Question: I recently purchased a new MacBook Pro (10.8 OS) and installed MAMP 3.0 (not MAMP-Pro) but I have been searching the web on how to display all files when viewing a folder within the 'htdocs' directory such as: 'htdocs/stackoverflow' VIA the browser (Chrome or Firefox). This is a feature that I do not have a problem with in Windows using either WAMP or XAMPP when navigating to the 'localhost/directory/contents'. I do understand that 'localhost' must be accessed through 'locahost:8888' or whatever port it has been modified to. I do not have an issue starting or stopping the MAMP server and everything is executable through NetBeans 8.0 when I set a '.php' file as the index:

So just to be clear, if I have a directory under htdocs ('htdocs/foobar/') filled with several '.php' files I want to be able to view them in the sub-directory of htdocs instead of a blank browser (tested within Chrome and Firefox). I would imagine this is a security setting I am missing in the configuration? How would I enable, for local development, the ability to view all files, directories, and contents VIA the web browser? If it helps or may be an issue I am using NetBeans 8.0 as my IDE for PHP.
## Windows:
'''
localhost
-stackoverflow
--foo.php
--bar.php
--humpday.php
'''
## Mac:
'''
localhost:8888
-stackoverflow
--empty in browser (chrome or Firefox)
'''
I have searched to see if this a 'php.ini' feature, <URL> has nothing on this, and Netbeans shows nothing per the search.
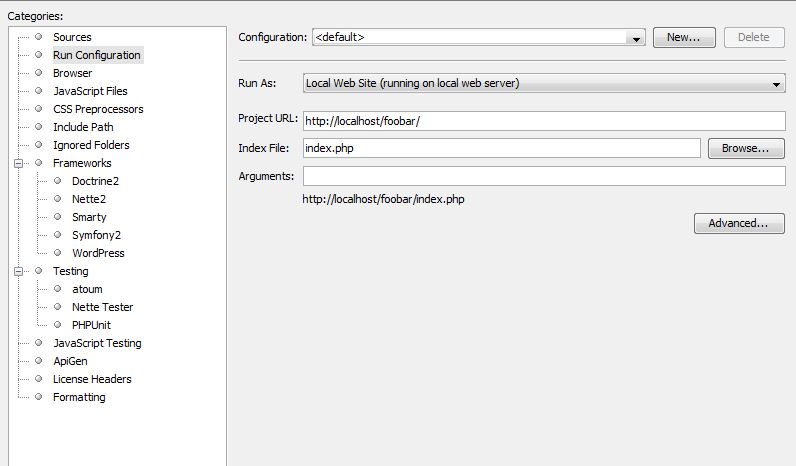
Answer: Ok after much research and the help from Kevbot and Matt Thompson I was able to figure out what to do and it is as followed:
You should enable all hidden files in Mac that are default hidden. To do this open a terminal ('Finder > Applications > Utilities > Terminal') I originally referenced this <URL> but it was wrong in regards to showing hidden files for OSX 10.8:
## WRONG:
'''
defaults write com.apple.Finder AppleShowAllFiles YES
'''
## RIGHT:
'''
defaults write com.apple.finder AppleShowAllFiles YES
'''
After doing so I held down the + clicking 'Finder' at the same time to prompt Relaunch of 'Finder'.

You will need to navigate to MAMP (in this case MAMP 3.0 non-pro) in the Applications folder to 'MAMP > conf > apache > httpd.conf'.
Open file in a text editor and search for 'Options Indexes'. It was line 202 for me.
'''
<Directory />
Options Indexes FollowSymLinks
AllowOveride None
</Directory>
'''
'''
<Directory />
Options Indexes FollowSymLinks
AllowOveride All
</Directory>
'''
Create an '.htaccess' file in the desired directory and add:
'''
Options +Indexes
IndexOptions +FancyIndexing
'''
Launch/relaunch MAMP. Do note that if you have an index anything ('.php', '.html'. '.xhtml', etc. etc.) will show this instead of the directory listing